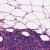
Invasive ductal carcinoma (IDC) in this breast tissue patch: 0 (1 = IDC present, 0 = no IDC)